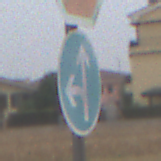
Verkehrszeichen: VorgeschriebeneFahrtrichtungGeradeausOderLinks
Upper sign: Stop
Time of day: Midday
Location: Outdoor (Suburban)
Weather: Overcast
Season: NotSpecified
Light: Natural